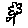
Label: flower